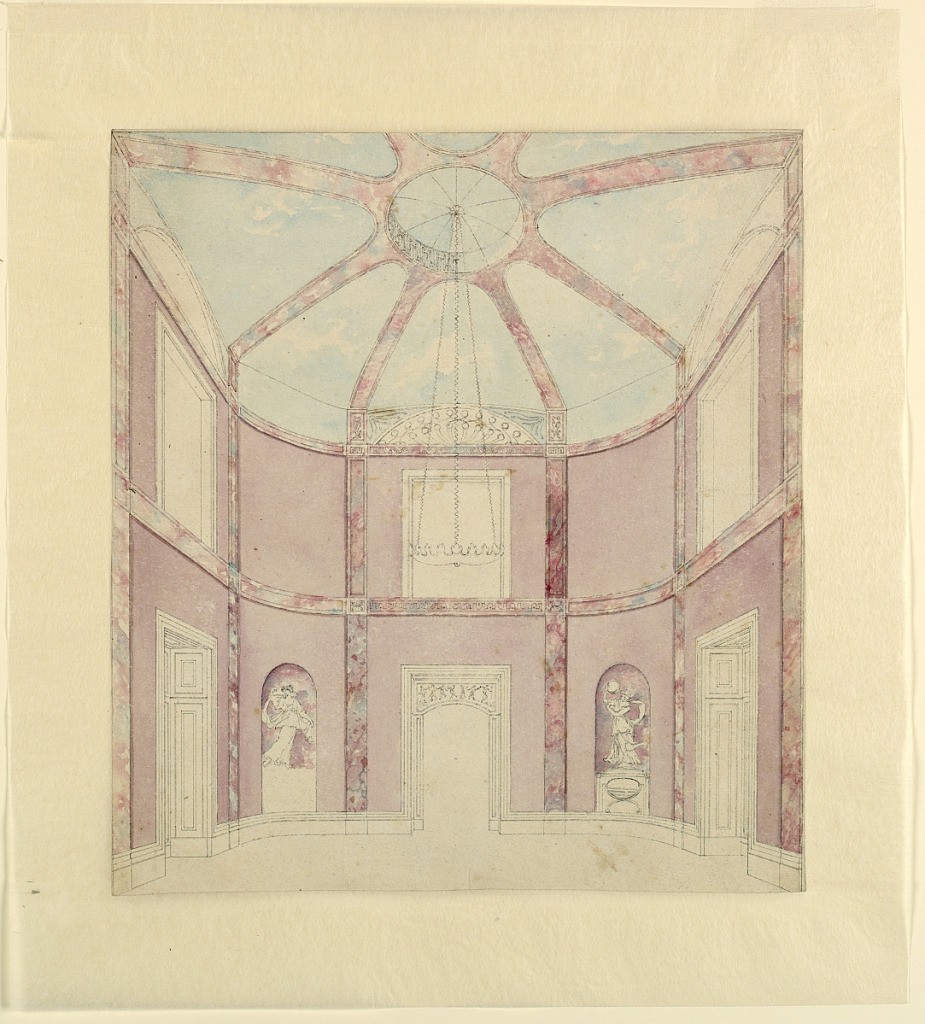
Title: Oval Saloon
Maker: Frederick Crace, English, 1779–1859
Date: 19th century
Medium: Pen and black ink, violet, red, and blue wash on wove paper
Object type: Drawing
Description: Vertical rectangle. Two-story room, door at center, chandelier above, niches right and left.